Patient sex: M
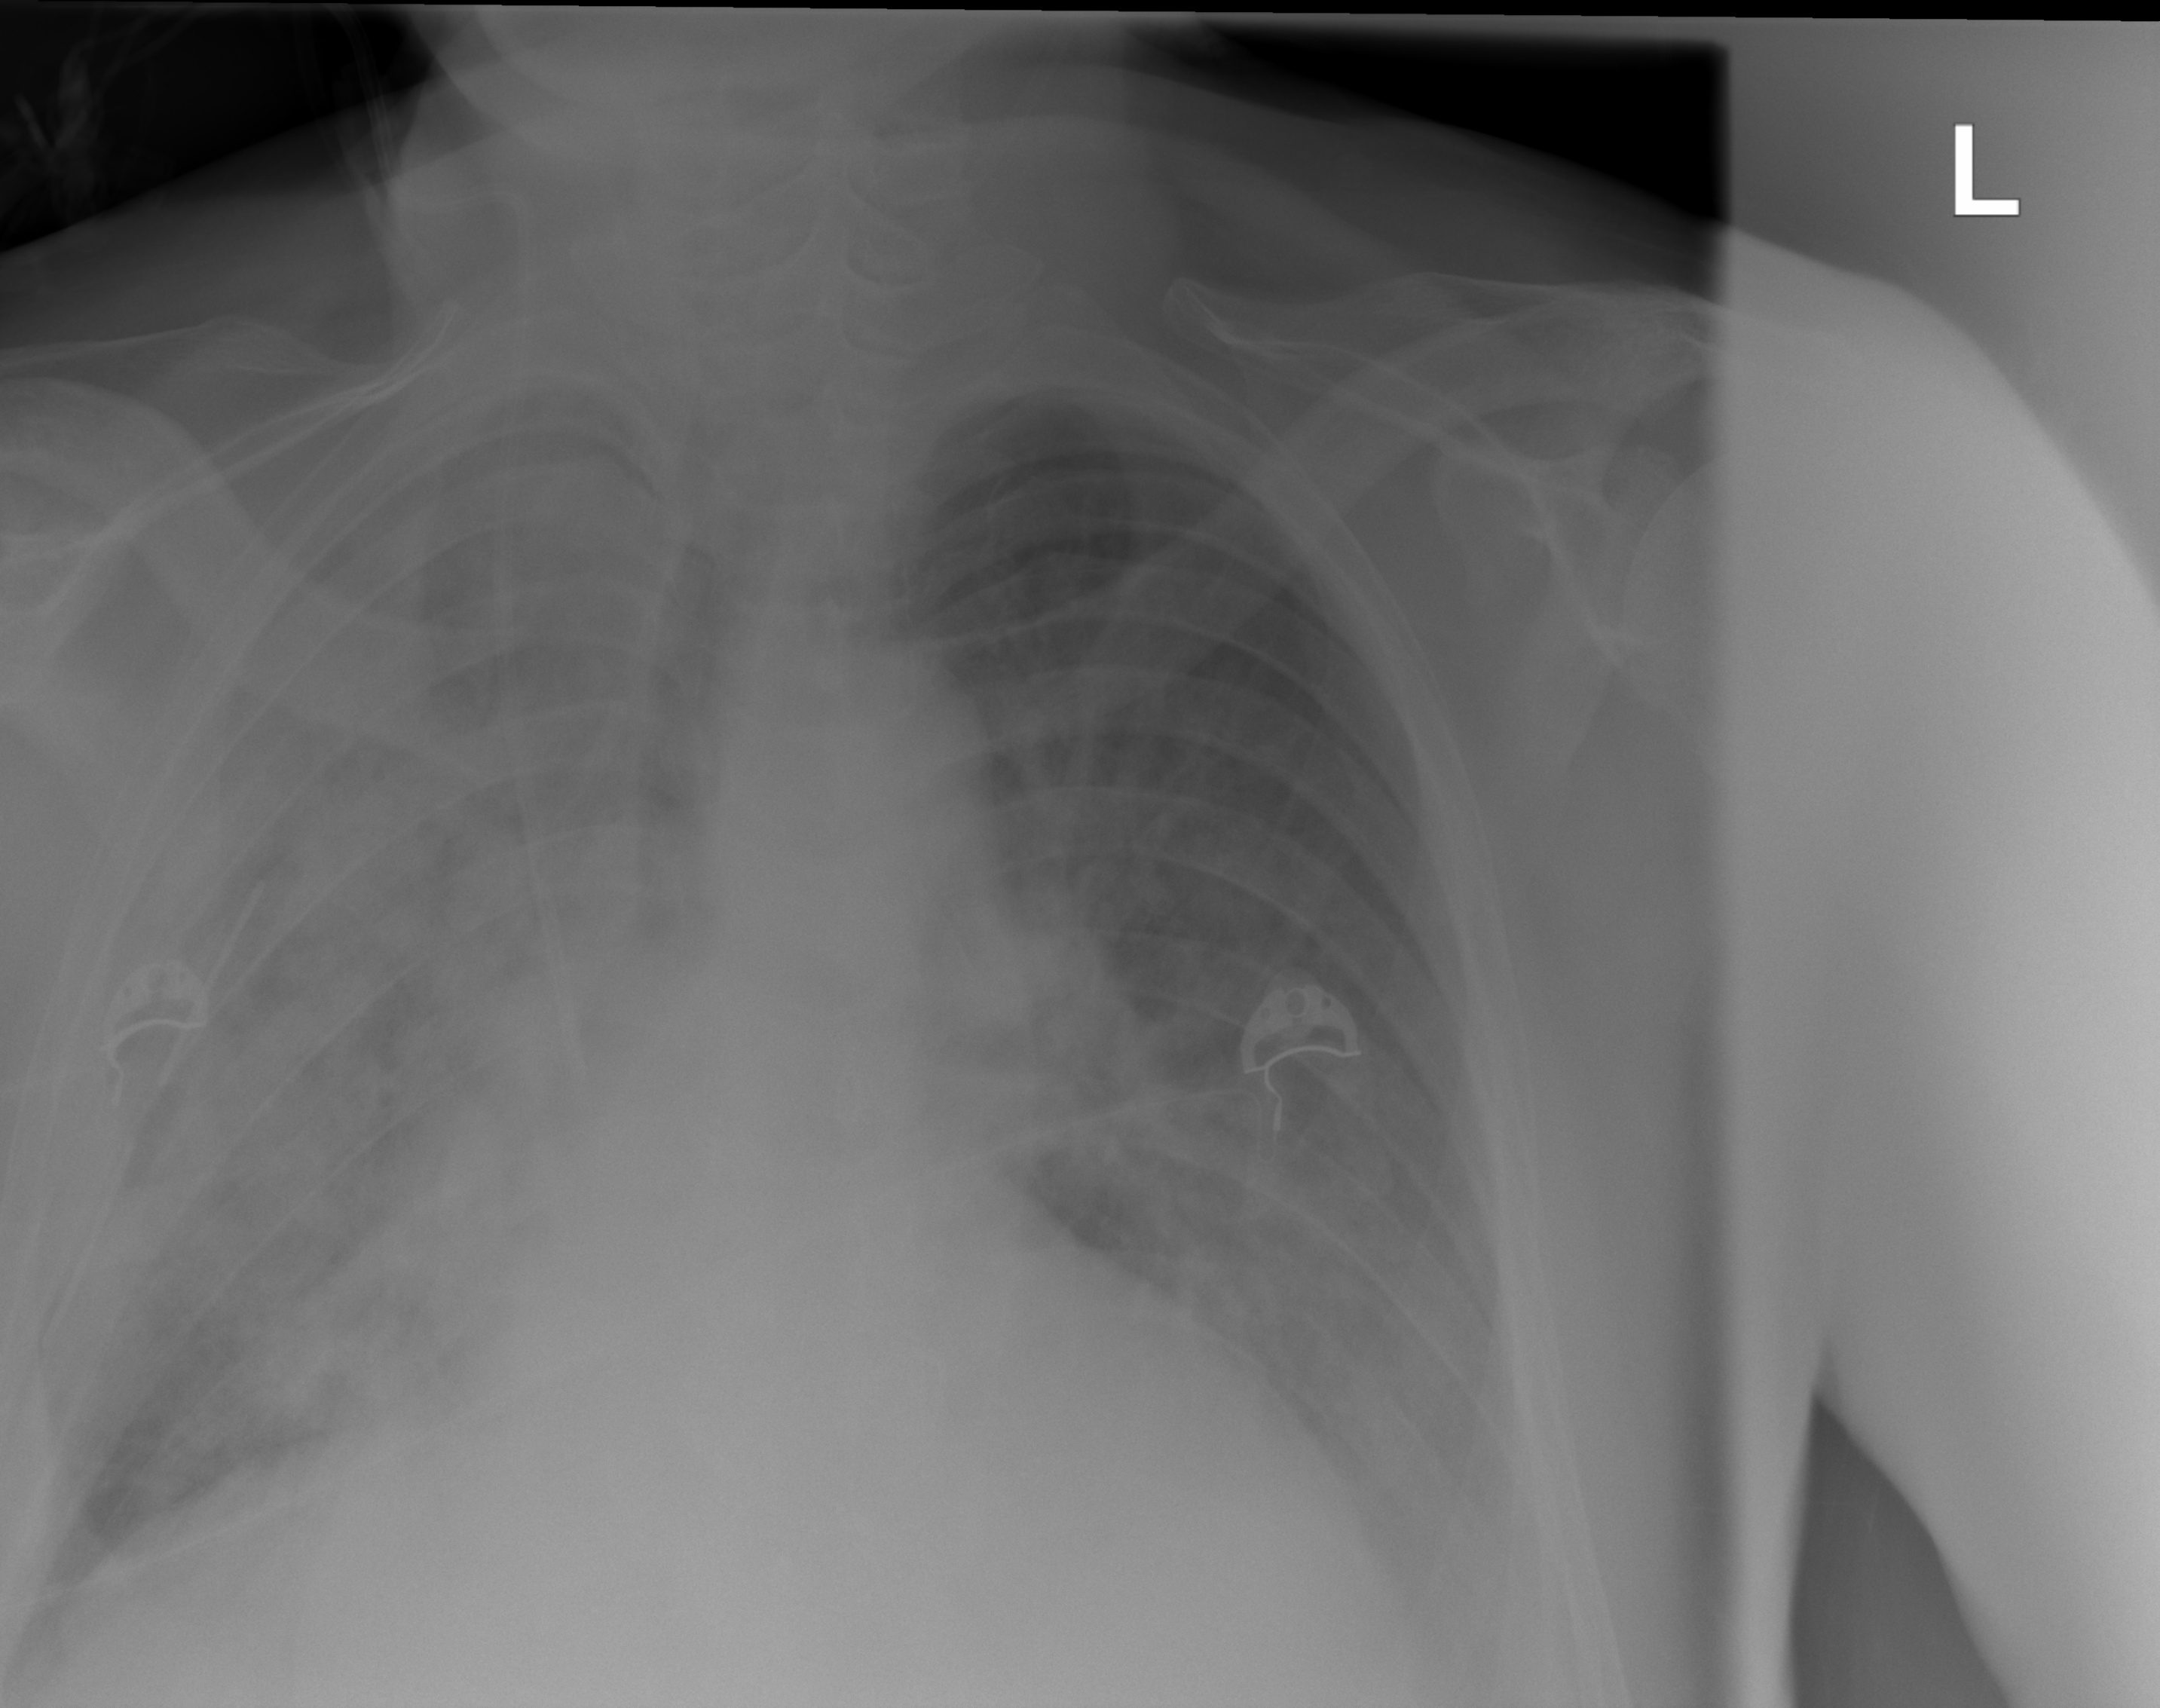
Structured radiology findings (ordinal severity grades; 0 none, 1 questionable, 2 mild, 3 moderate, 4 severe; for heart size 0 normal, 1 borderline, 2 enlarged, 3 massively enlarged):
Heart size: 2
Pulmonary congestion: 0
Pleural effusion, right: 2
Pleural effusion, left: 2
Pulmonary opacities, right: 4
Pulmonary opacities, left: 2
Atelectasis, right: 4
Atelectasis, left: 2